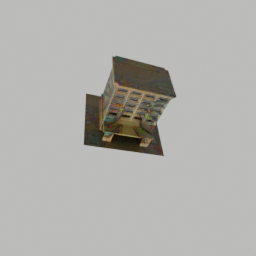
Label: architecture